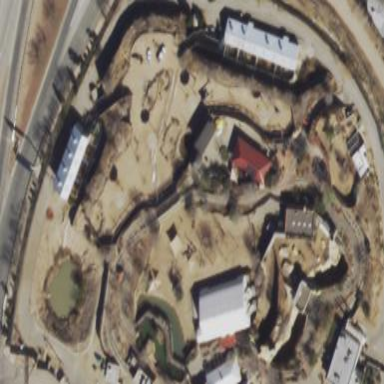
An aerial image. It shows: Playground with sandy surface.